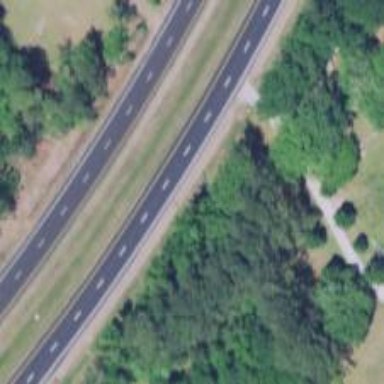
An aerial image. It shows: Asphalt road designated as trunk highway.